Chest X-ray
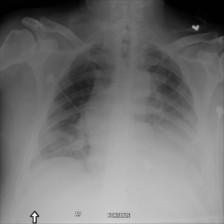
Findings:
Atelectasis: negative
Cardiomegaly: negative
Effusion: negative
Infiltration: negative
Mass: negative
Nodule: negative
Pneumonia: negative
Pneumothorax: negative
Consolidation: negative
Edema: negative
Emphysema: negative
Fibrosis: negative
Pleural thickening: negative
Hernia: negative